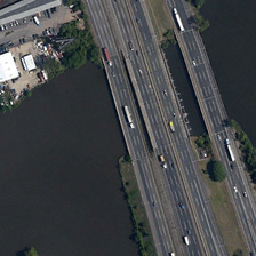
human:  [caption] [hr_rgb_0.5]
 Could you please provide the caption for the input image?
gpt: The four bridges intersect.

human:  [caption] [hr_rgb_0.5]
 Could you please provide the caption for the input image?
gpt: At the other end are parking lots and two white buildings.

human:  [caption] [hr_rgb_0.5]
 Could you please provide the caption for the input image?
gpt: Next to the other end is a parking lot and two white buildings.

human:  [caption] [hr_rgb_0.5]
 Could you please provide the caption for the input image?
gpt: The four bridges cross each other.

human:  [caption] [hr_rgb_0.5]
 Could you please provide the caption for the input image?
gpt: On the other side is a parking lot and two white buildings.